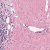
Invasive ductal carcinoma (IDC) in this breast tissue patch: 0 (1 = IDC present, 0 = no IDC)